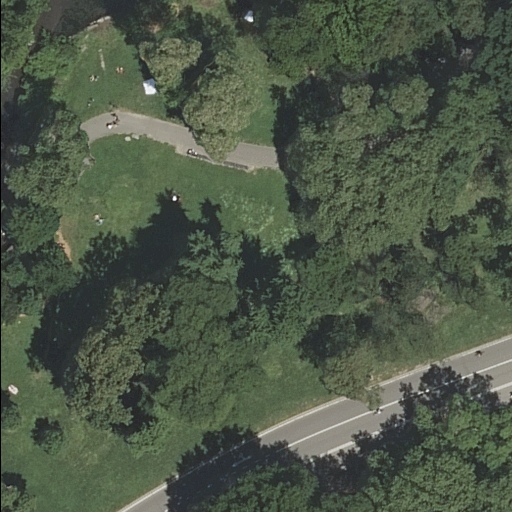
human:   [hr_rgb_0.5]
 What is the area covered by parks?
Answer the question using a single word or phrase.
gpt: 10633m2

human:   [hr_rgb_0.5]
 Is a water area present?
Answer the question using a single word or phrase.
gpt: yes

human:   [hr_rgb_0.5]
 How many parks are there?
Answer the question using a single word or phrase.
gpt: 1

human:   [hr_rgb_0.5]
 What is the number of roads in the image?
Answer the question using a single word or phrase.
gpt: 4

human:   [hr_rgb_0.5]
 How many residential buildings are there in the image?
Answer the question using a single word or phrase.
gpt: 0

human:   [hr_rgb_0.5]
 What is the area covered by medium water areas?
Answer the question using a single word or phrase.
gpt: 195m2

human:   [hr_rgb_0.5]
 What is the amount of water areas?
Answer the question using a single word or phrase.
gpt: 1

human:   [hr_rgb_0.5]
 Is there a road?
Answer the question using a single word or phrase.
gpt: yes

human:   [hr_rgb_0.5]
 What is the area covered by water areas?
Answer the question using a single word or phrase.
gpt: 195m2

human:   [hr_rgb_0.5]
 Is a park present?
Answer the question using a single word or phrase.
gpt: yes

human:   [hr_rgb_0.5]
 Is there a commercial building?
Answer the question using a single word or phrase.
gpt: no

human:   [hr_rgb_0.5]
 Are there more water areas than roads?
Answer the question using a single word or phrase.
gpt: no

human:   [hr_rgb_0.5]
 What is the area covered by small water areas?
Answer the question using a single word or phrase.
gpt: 0m2

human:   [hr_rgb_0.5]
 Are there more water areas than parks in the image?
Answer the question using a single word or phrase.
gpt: no

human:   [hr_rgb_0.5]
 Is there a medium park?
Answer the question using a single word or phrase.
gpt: no

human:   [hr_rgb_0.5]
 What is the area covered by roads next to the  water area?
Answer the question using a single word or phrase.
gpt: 0m2

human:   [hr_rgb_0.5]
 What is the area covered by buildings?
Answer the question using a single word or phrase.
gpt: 0m2

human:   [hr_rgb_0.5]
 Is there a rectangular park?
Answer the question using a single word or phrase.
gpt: yes

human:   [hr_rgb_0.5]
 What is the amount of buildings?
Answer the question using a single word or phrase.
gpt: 0

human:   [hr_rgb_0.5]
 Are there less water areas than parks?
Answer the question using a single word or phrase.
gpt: no

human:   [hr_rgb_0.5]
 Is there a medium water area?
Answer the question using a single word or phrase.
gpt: yes

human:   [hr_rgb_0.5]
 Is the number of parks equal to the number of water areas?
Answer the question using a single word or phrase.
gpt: yes

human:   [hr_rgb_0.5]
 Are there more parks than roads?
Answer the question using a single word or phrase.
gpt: no

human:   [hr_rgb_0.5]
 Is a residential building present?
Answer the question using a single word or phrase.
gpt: no

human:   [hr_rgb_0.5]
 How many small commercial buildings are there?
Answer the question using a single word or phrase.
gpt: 0

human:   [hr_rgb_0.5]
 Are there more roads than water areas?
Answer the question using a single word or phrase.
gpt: yes

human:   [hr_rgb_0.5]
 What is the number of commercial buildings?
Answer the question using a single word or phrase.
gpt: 0

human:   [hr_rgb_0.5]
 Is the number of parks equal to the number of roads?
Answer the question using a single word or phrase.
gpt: no

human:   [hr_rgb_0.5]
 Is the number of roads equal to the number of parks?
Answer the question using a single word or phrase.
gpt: no

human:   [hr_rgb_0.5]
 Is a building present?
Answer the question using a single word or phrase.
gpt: no

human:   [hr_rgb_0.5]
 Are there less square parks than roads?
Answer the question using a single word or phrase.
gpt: yes

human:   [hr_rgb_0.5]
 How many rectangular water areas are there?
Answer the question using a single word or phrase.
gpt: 0

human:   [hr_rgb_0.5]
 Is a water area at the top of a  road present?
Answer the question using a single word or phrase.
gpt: yes

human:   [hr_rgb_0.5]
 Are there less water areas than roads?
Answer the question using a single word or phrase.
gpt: yes

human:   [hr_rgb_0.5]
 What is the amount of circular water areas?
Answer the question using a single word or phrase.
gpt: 0

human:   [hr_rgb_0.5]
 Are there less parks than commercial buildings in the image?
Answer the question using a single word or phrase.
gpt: no

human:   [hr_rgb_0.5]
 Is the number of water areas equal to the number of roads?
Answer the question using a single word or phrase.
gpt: no

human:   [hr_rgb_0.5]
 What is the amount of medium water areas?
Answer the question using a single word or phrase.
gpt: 1

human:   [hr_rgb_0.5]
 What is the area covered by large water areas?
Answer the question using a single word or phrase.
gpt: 0m2

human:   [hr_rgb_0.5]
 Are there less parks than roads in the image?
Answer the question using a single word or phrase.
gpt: yes

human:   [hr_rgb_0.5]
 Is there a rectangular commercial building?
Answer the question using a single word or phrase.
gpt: no

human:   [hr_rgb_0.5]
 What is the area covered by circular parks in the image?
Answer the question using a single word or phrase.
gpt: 0m2

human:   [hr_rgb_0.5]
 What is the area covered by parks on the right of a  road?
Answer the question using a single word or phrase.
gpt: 10633m2

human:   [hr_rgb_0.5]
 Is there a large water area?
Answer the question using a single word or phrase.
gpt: no

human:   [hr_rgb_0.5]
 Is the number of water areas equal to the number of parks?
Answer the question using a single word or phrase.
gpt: yes

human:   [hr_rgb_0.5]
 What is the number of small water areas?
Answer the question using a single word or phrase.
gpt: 0

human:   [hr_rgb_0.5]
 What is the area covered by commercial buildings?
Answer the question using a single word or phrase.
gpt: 0m2

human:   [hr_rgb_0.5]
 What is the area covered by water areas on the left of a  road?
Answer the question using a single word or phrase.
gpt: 195m2

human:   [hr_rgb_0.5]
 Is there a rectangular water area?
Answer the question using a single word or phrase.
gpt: no

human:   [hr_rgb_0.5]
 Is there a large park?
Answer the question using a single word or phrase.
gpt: yes

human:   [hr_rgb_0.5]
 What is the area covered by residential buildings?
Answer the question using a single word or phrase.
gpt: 0m2

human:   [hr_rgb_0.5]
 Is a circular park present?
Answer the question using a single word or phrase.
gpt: no

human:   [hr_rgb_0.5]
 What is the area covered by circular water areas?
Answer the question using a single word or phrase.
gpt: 0m2

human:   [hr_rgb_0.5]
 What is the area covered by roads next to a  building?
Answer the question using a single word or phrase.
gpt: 0m2

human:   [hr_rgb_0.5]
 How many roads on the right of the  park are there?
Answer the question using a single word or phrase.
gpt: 0

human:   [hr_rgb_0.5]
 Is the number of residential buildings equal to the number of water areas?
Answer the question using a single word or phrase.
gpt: no

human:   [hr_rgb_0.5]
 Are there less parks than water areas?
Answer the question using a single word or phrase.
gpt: no

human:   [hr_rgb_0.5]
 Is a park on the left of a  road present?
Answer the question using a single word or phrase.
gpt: no

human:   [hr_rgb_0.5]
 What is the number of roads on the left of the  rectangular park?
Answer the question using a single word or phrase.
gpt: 4

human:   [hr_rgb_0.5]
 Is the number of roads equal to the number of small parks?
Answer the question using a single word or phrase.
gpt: no

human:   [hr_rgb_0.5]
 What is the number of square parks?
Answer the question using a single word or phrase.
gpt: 0

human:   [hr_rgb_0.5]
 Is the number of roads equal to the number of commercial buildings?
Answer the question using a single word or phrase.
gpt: no

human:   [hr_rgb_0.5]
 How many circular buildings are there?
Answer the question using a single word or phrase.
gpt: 0

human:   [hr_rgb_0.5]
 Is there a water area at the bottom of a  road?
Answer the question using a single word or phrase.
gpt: no